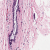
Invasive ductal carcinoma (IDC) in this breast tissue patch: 0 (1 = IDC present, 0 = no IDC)